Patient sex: F
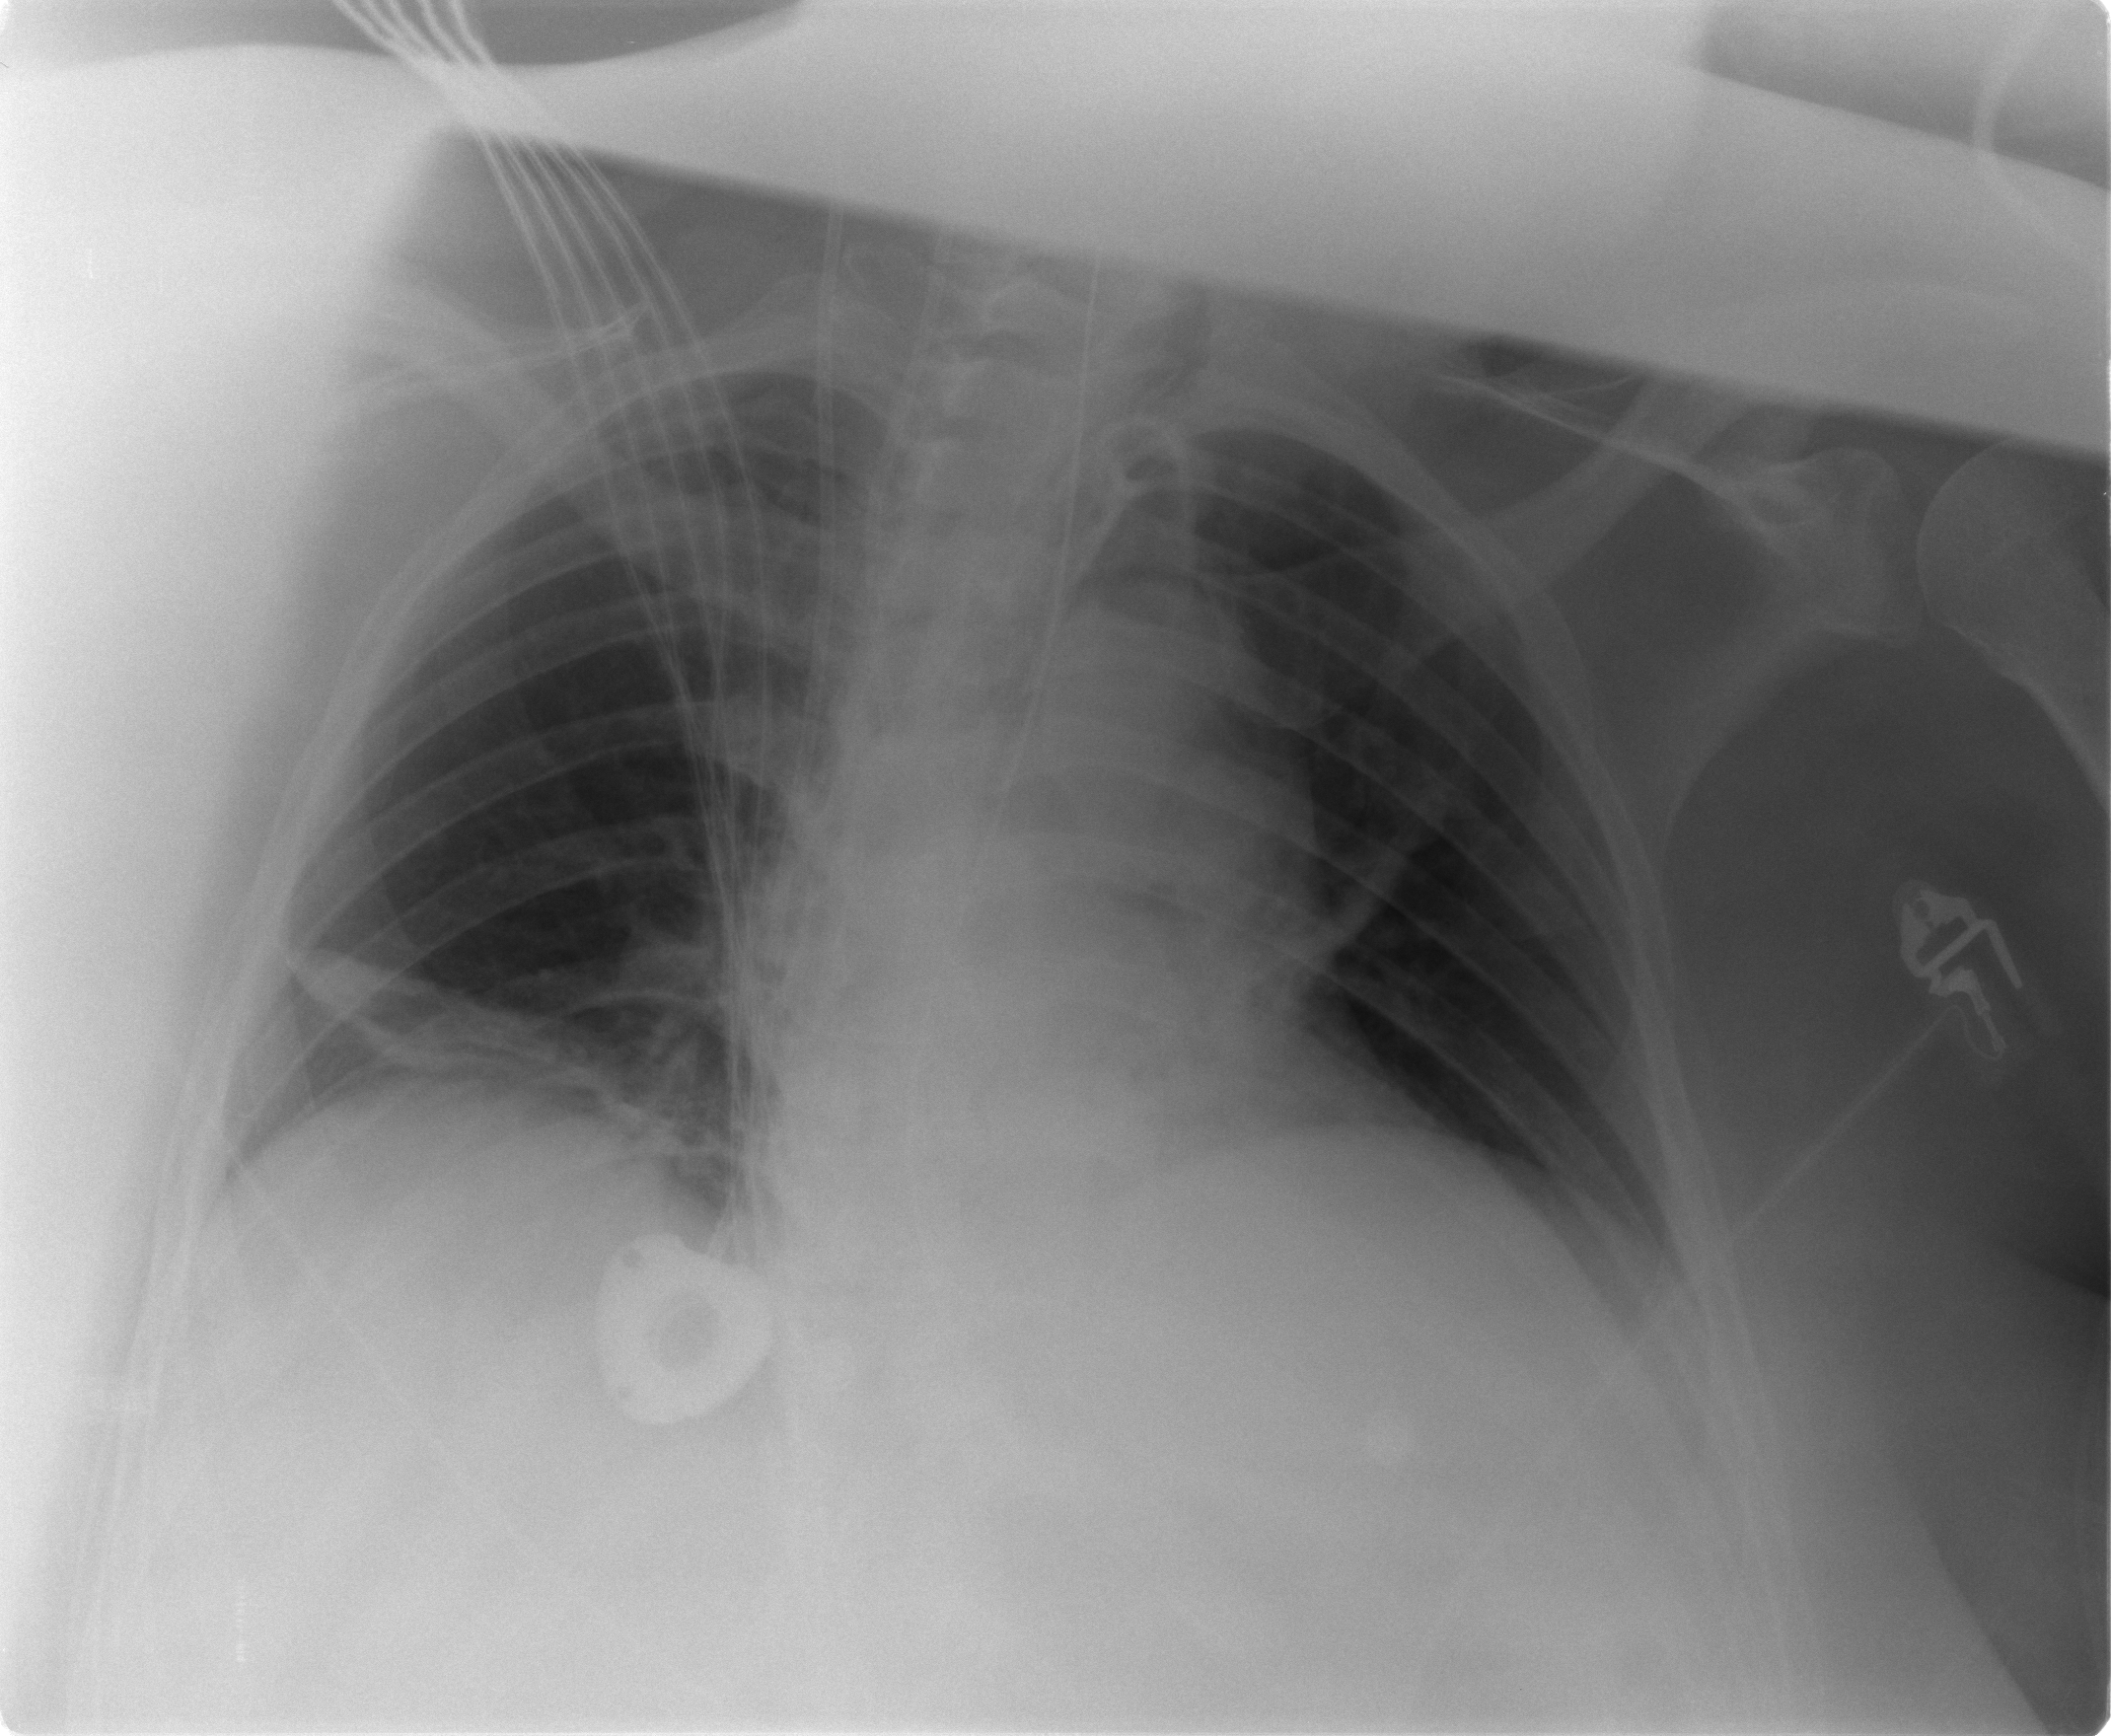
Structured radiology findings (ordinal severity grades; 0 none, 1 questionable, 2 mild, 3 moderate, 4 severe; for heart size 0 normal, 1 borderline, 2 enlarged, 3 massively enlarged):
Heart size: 2
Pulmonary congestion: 0
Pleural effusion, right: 0
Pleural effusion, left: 0
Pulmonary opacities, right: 0
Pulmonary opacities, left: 1
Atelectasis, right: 2
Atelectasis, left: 2